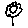
Label: flower